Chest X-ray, AP view. Patient: 43 years old, sex F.
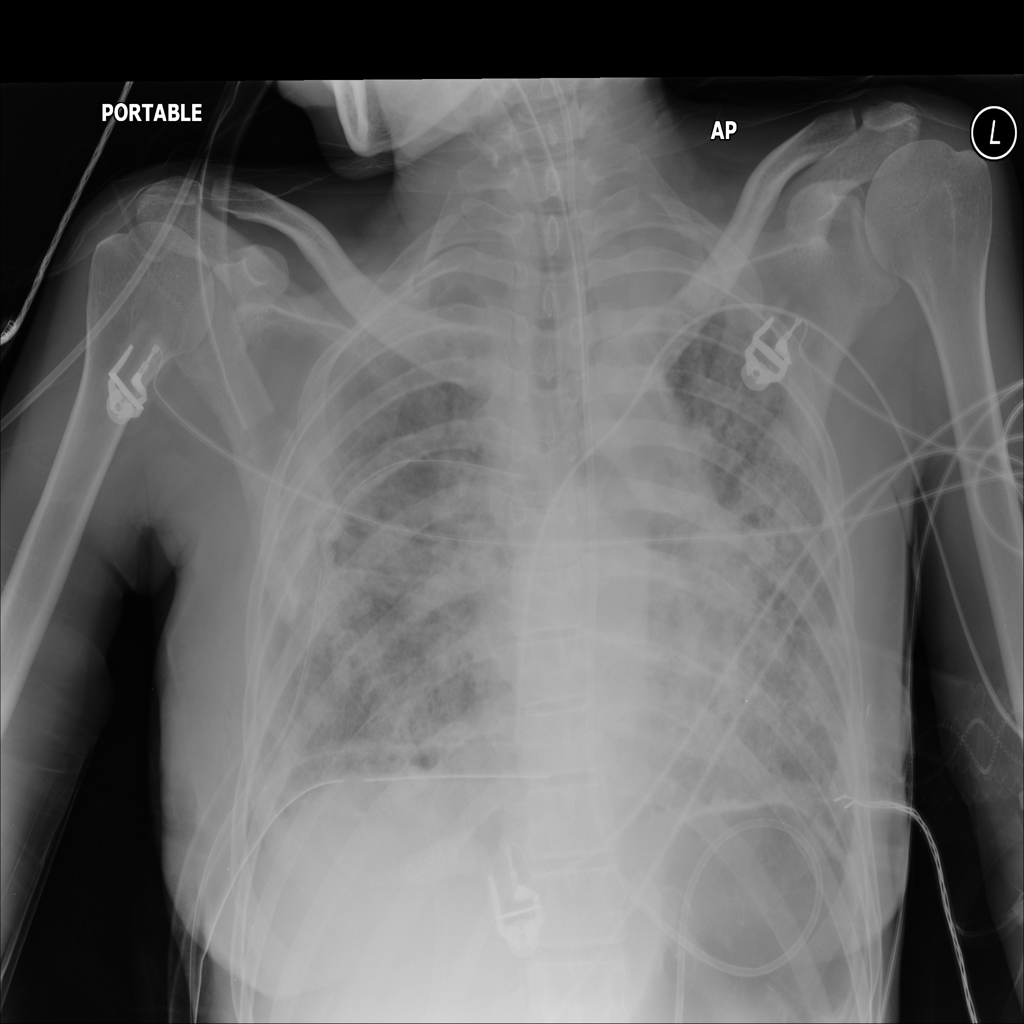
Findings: Infiltration, Pneumothorax